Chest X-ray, PA view. Patient: 44 years old, sex F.
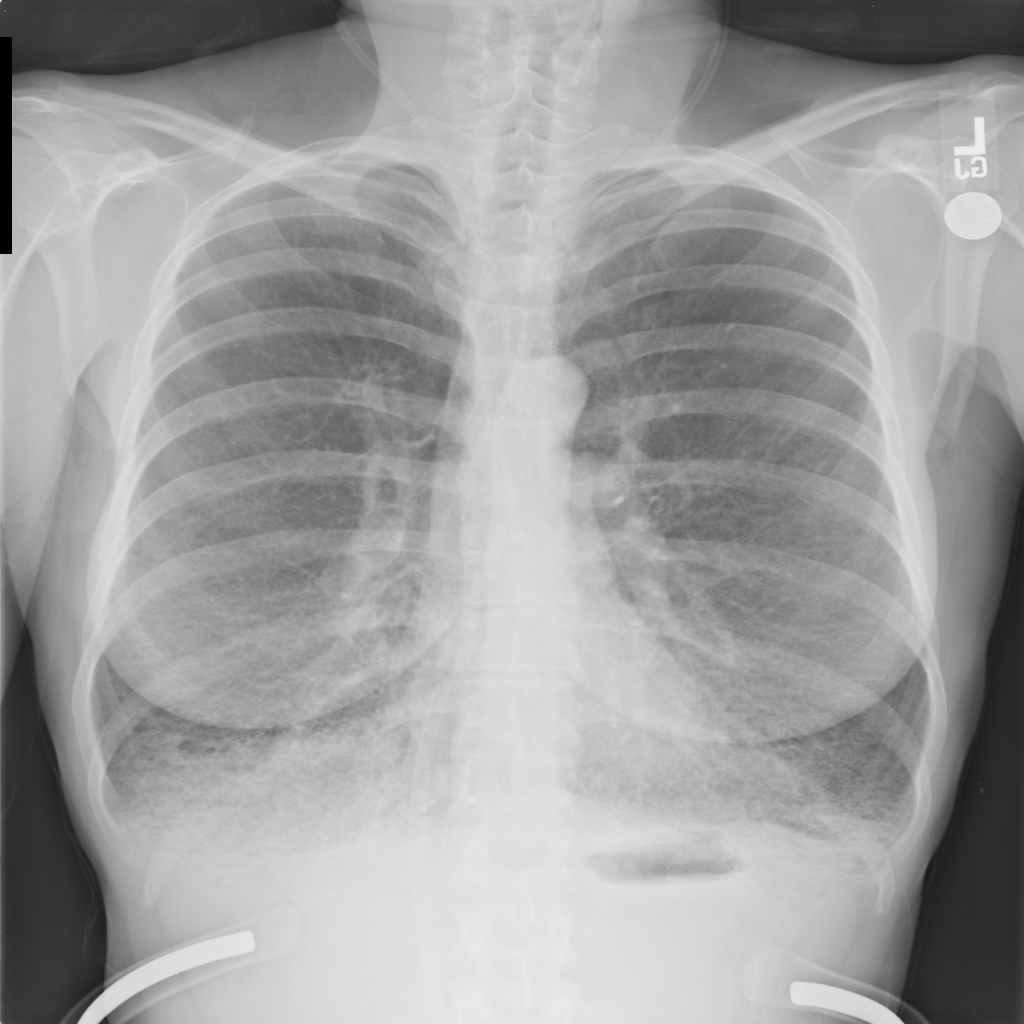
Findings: No Finding